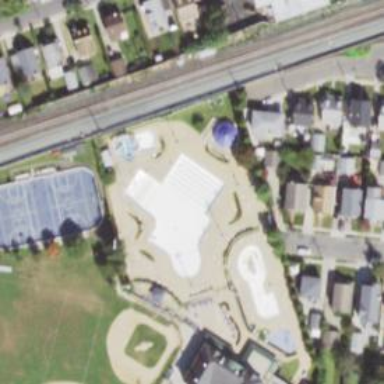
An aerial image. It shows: Water slide attraction.